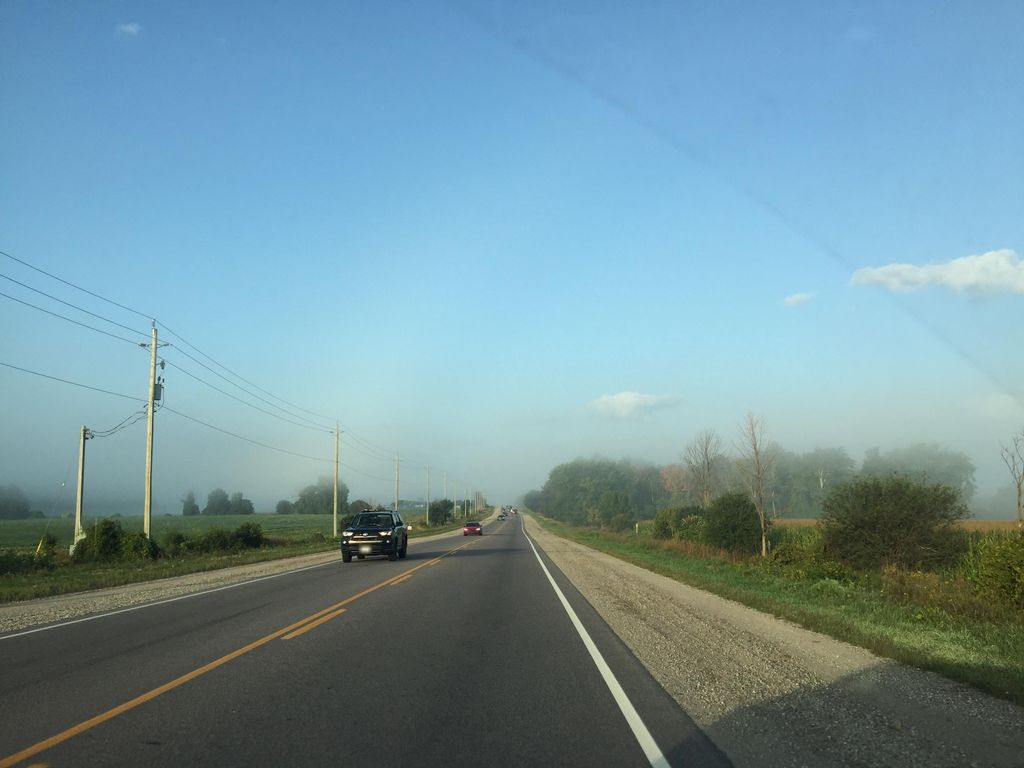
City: kitchener-waterloo